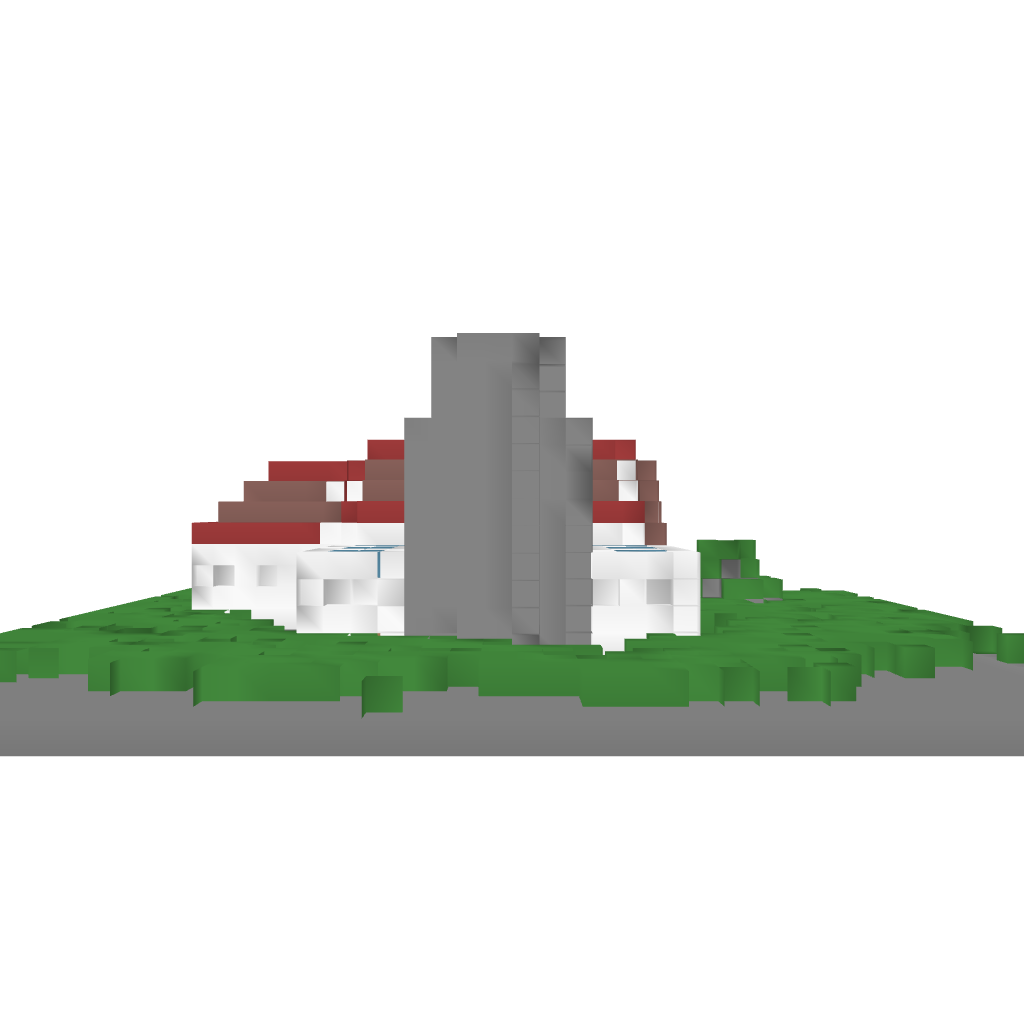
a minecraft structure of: Small Mansion bad low quality